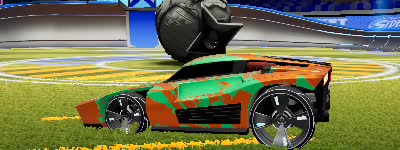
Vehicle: breakout